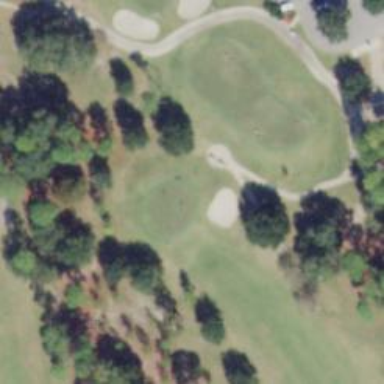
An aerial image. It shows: Golf cartpath that is also road path.